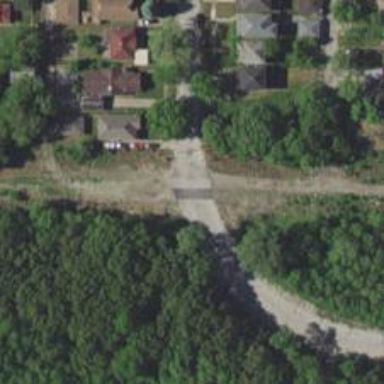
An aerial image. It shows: Abandoned railway.